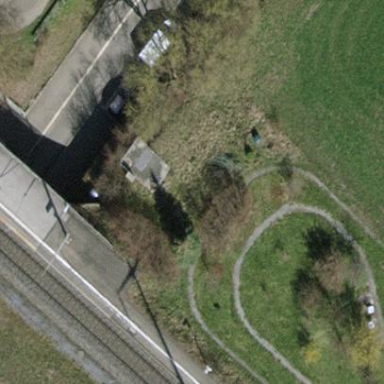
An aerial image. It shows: Miniature railway.